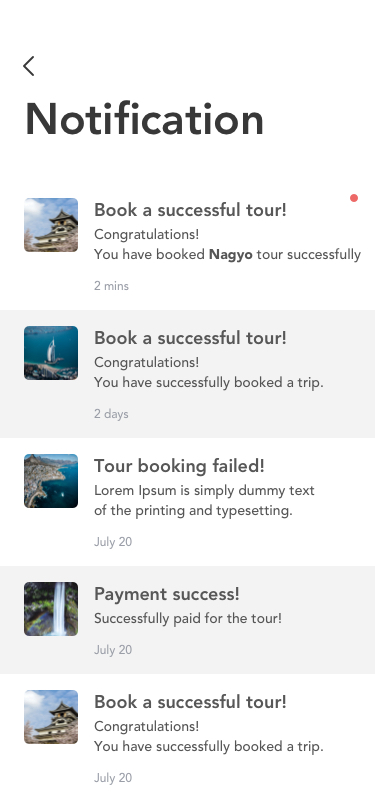
Text in this UI design:
Notification
Congratulations!
You have successfully booked a trip.
Book a successful tour!
2 days
Successfully paid for the tour!
Payment success!
July 20
Congratulations!
You have booked Nagyo tour successfully
Book a successful tour!
2 mins
Lorem Ipsum is simply dummy text of the printing and typesetting.
Tour booking failed!
July 20
Congratulations!
You have successfully booked a trip.
Book a successful tour!
July 20